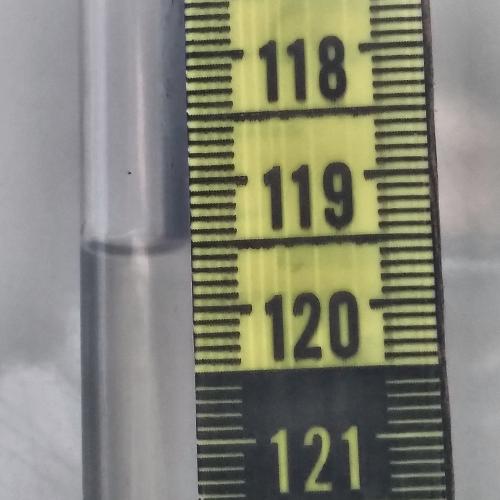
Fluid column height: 119.5 cm